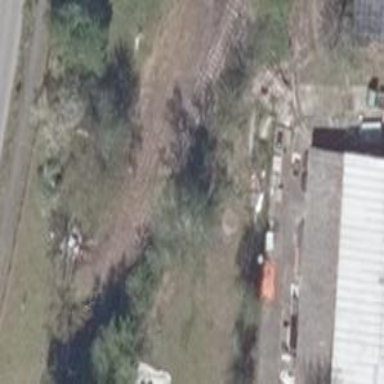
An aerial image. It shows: Railway switch.